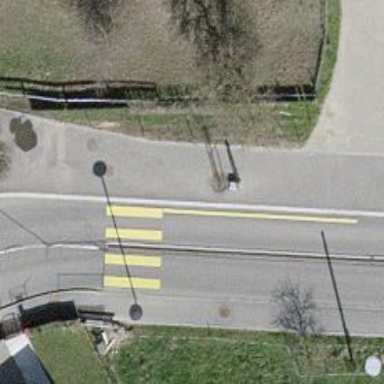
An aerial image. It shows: Marked uncontrolled road crossing.